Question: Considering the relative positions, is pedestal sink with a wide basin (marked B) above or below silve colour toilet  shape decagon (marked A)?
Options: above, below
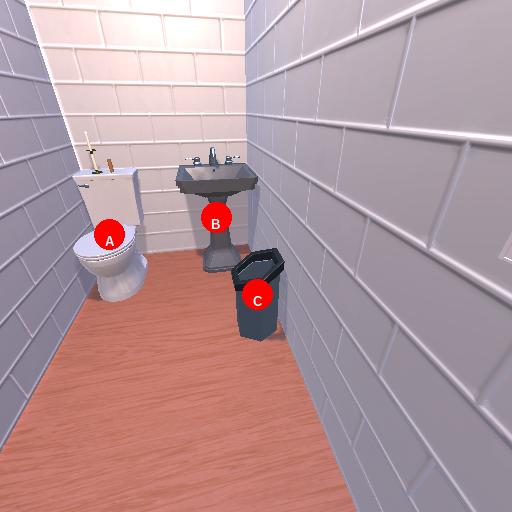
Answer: above